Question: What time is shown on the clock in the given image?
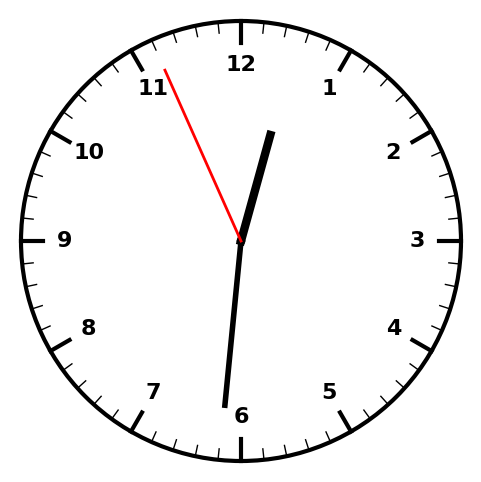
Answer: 12:30:56